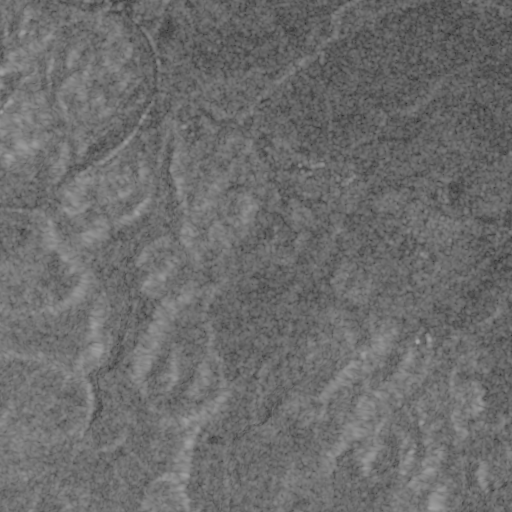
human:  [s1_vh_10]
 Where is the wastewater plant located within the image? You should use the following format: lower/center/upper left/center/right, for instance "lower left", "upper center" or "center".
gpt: The wastewater plant is located in the center right of the image.
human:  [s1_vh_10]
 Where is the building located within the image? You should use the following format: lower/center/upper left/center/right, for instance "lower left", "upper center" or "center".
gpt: The building is located in the upper left of the image.
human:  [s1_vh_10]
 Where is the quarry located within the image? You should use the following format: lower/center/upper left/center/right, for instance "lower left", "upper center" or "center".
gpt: There is no quarry in the image.

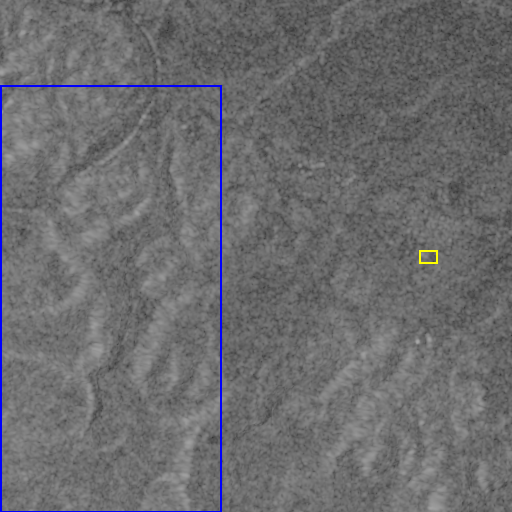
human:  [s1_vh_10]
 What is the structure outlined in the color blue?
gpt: The structure outlined in blue is a quarry.
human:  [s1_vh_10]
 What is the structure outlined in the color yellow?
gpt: The structure outlined in yellow is a wastewater plant.
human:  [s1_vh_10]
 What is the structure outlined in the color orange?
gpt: There is no orange outline.